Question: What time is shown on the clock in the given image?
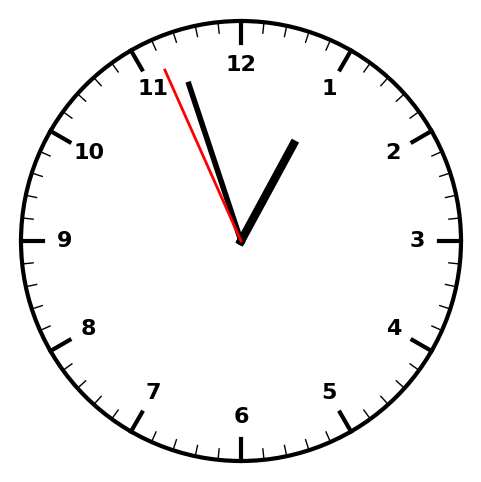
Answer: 12:56:56